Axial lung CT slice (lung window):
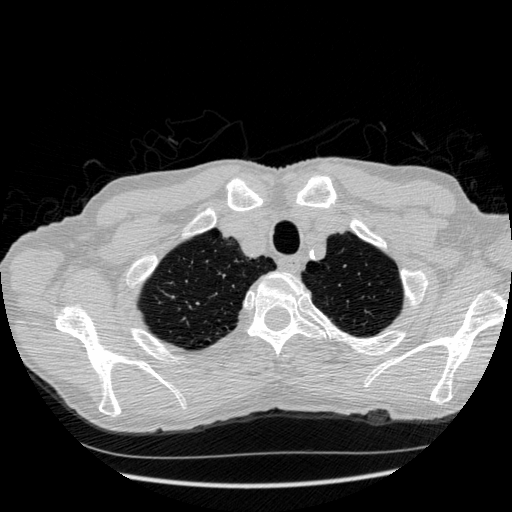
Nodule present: no